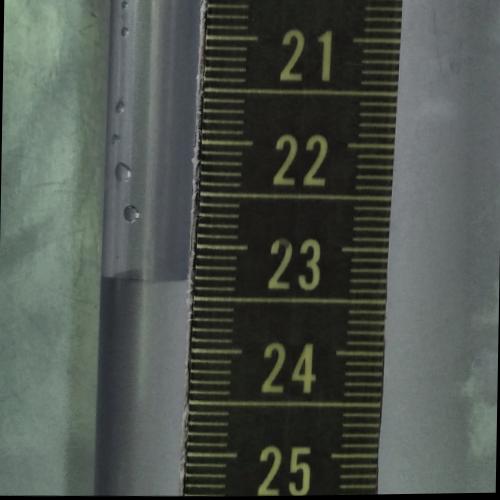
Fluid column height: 23.3 cm